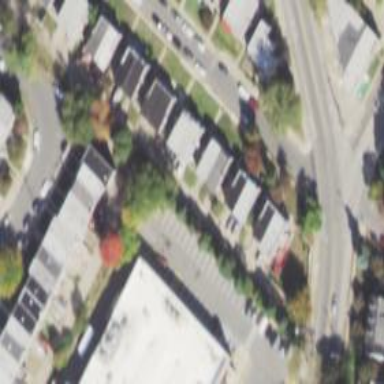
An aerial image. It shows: Alleyway designated as service road.